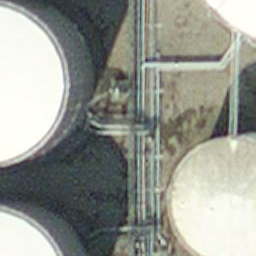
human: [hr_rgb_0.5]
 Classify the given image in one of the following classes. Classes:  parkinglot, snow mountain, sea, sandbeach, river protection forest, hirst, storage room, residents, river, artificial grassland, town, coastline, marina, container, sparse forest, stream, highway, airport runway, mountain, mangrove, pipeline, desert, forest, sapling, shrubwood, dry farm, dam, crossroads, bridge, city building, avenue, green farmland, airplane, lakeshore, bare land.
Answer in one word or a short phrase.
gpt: storage room